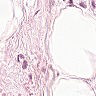
Metastatic tissue present: no